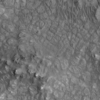
Label: not_dusty